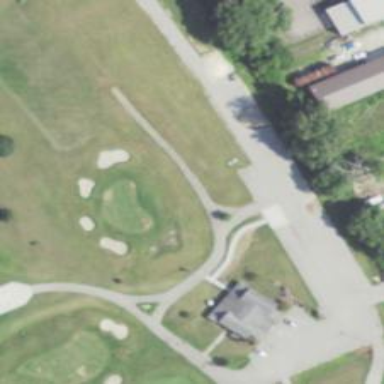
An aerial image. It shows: Service road used as golf cart path.